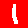
Digit: 1